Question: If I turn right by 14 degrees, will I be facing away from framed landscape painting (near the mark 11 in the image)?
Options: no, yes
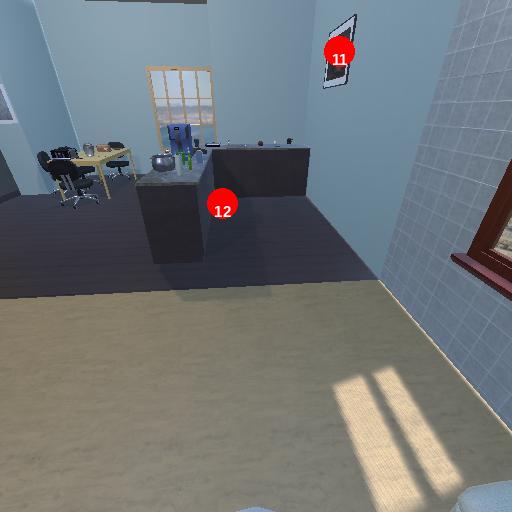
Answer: no